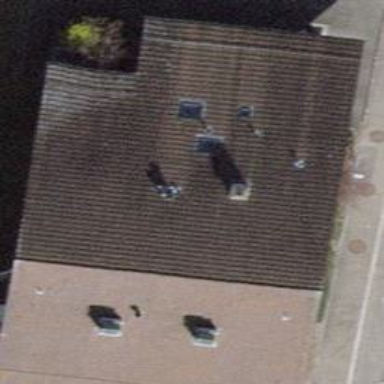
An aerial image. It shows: Building with tile roof.